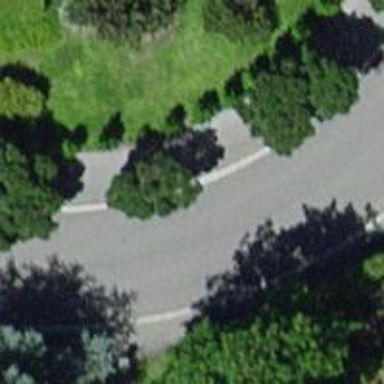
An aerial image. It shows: Residential road with asphalt surface. Both sides have sidewalks.